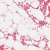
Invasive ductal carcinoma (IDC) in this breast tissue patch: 0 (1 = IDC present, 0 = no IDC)